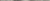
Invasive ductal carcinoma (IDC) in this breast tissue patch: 0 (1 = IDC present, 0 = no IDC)